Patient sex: M
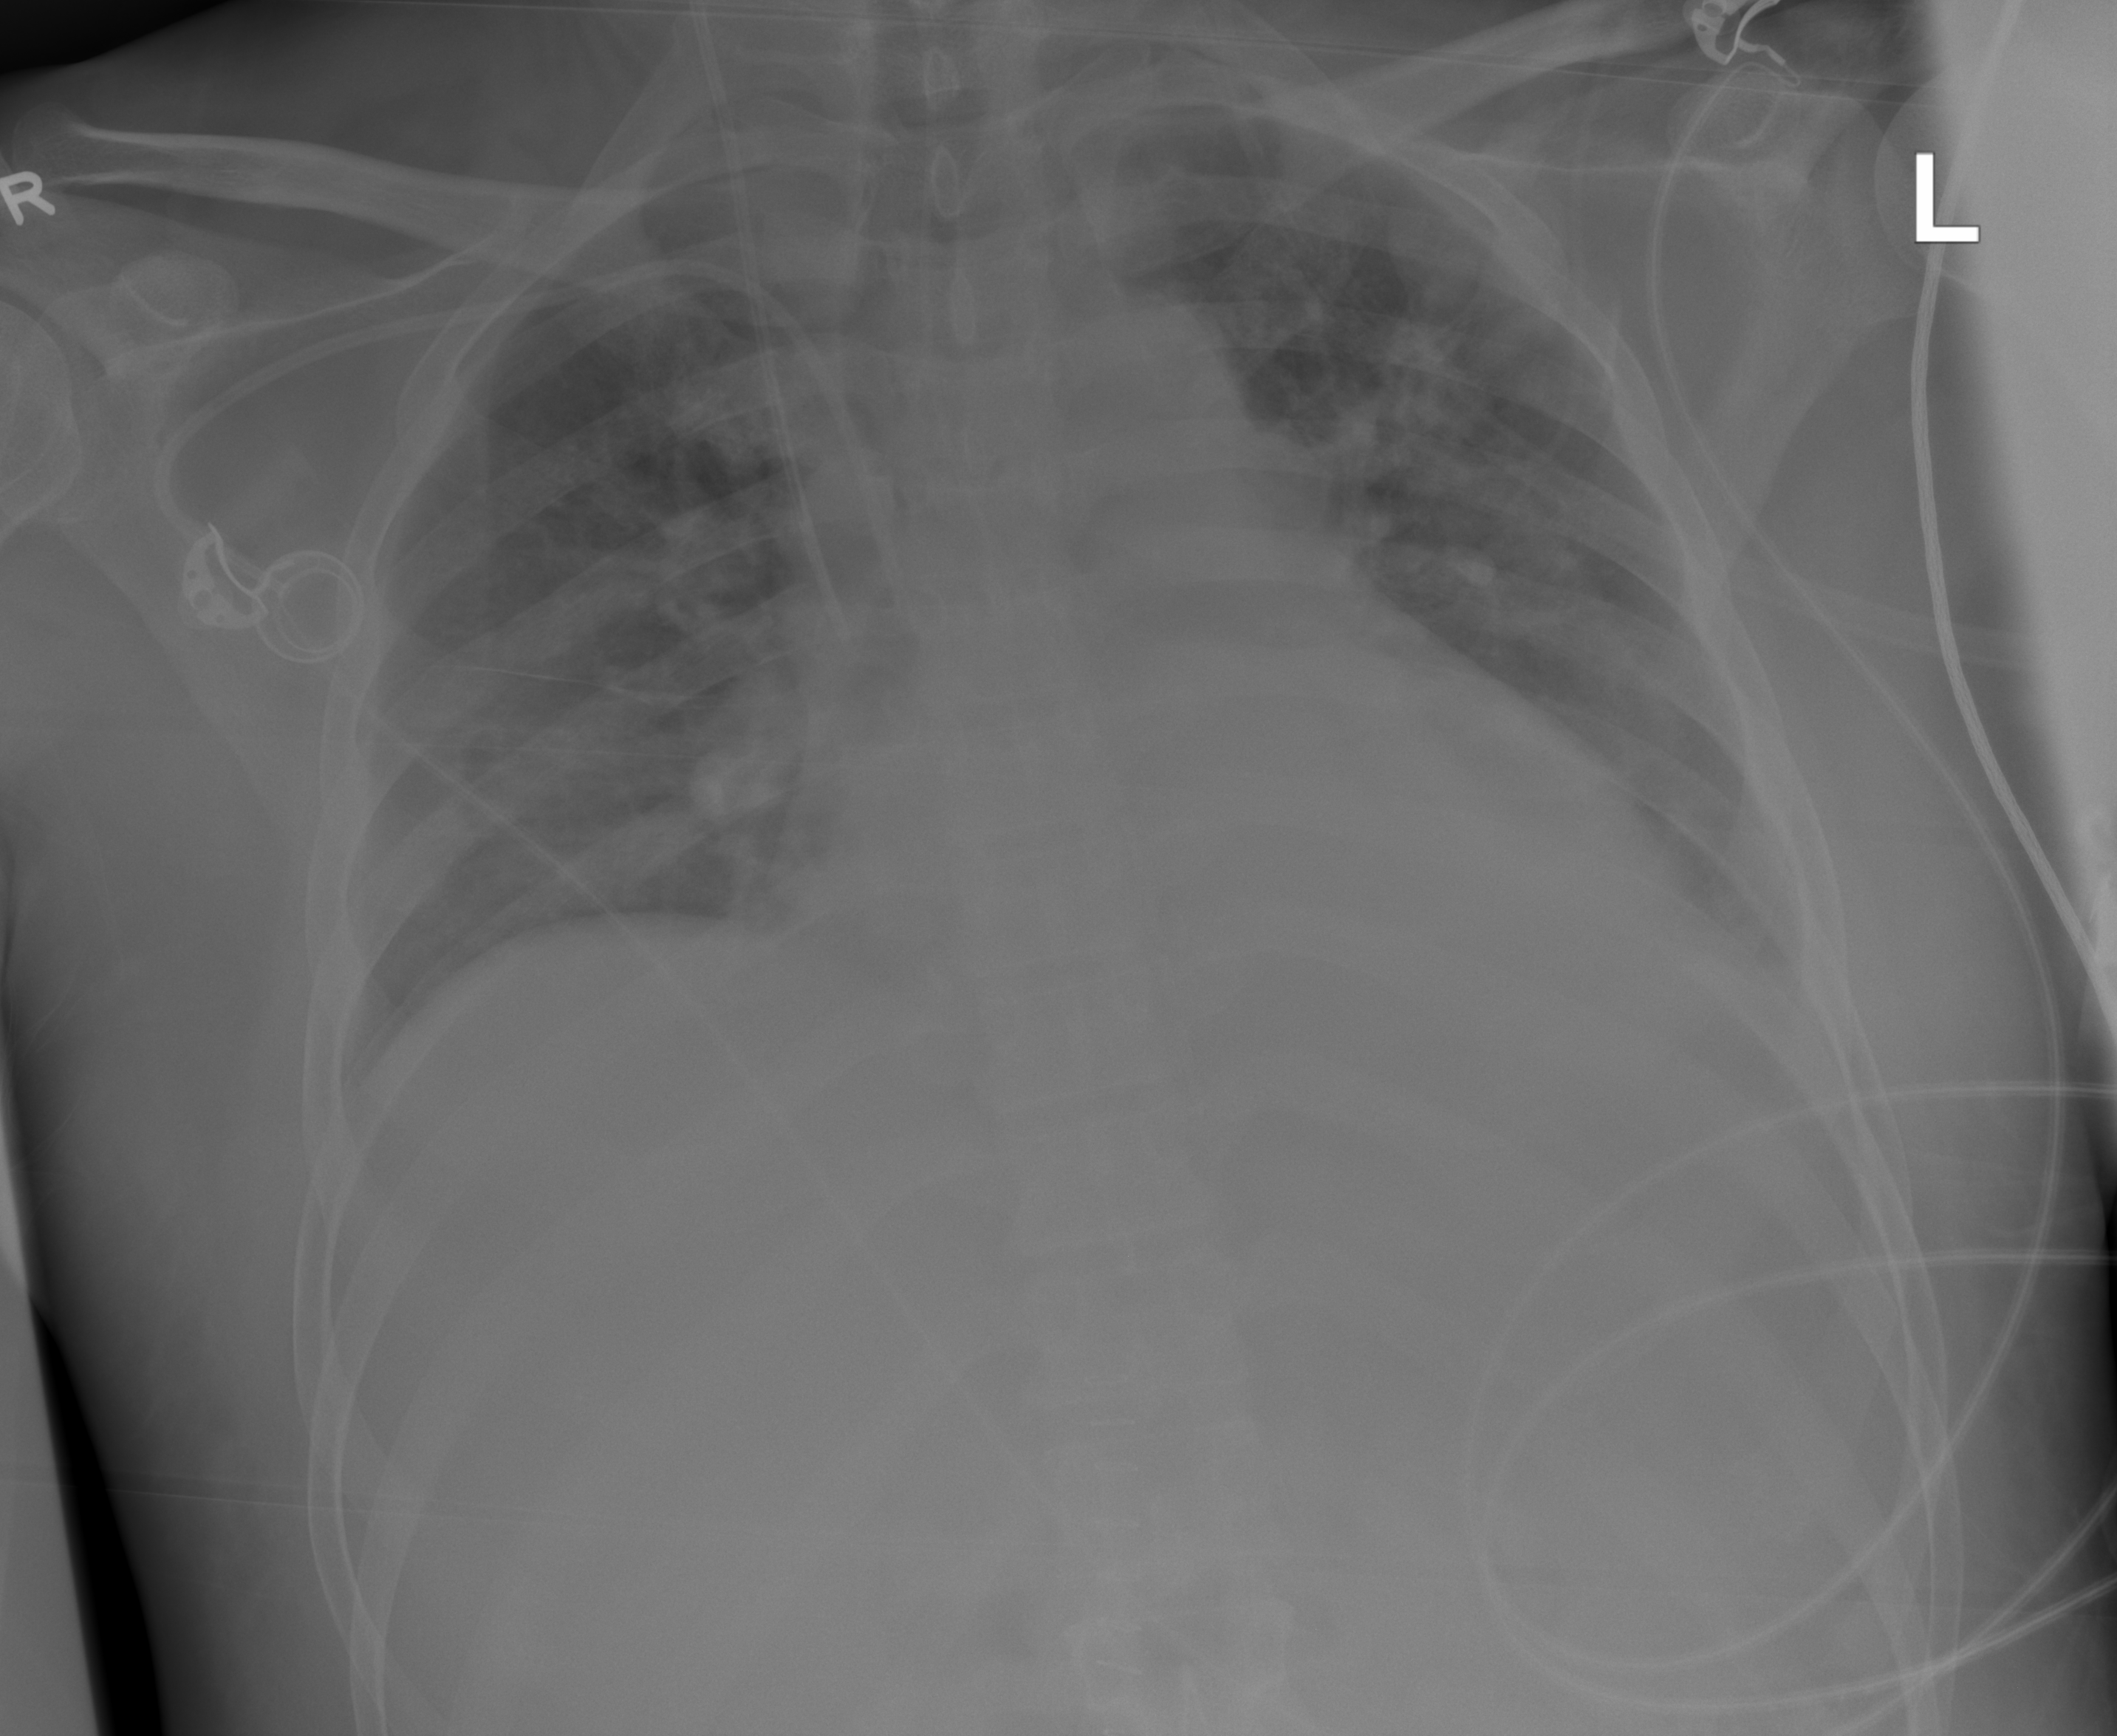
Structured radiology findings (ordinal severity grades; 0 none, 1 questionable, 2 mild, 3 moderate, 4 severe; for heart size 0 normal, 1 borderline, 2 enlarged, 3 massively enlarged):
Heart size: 0
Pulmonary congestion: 0
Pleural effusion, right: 0
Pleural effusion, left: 0
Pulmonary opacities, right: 0
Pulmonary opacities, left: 0
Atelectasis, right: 2
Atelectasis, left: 2